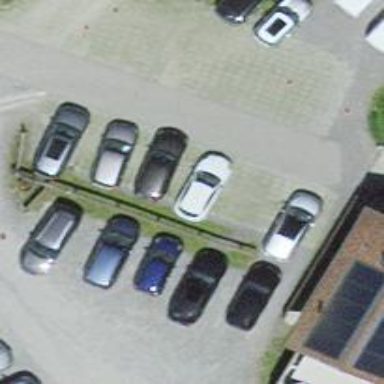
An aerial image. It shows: Parking area with surface.